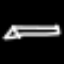
Label: pencil